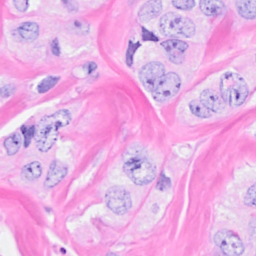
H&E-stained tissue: Breast